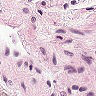
Metastatic tissue present: no